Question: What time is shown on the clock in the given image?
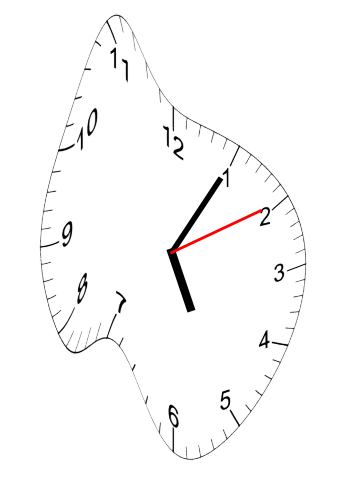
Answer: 05:05:10